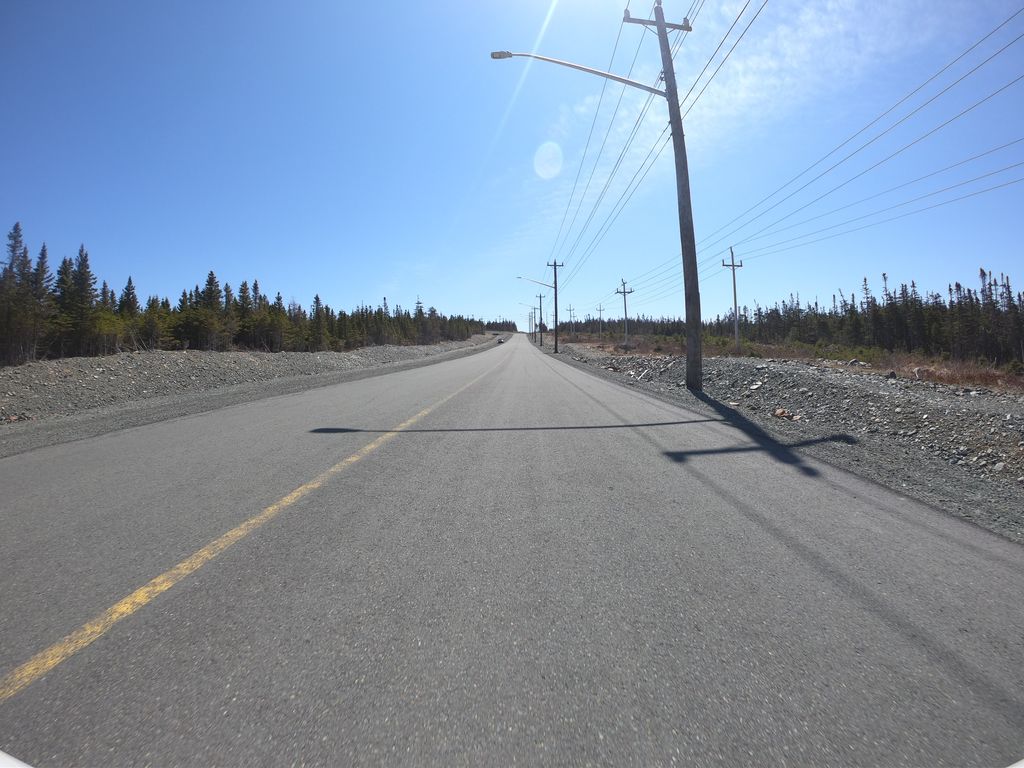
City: st_johns